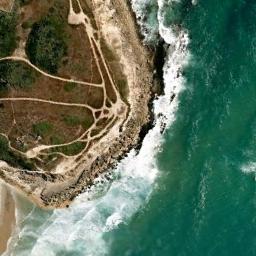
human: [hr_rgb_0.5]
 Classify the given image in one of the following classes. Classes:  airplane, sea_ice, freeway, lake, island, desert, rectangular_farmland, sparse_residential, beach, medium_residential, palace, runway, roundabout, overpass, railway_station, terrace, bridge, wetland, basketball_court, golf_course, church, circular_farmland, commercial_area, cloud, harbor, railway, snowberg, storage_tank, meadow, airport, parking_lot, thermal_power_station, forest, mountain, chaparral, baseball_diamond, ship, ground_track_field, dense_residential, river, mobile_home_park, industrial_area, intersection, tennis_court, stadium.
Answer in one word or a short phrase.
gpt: beach